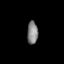
Tissue: prostate
Cell type: T cells
Senescence score: 0.2915
Nuclear area (px): 237
Mean DAPI intensity: 132.008